Question: I'm trying to create an Excel LineChart to compare both dependencies with different number of node points (as on the screenshot). I've tried to just add an extra axis to the graph, but this way gives no result. How is it possible to solve the problem?
it should look like this:

'''
ChartLegend legend2 = chart2.getOrCreateLegend();
legend2.setPosition(LegendPosition.RIGHT);
LineChartData data2 = chart2.getChartDataFactory().createLineChartData();
ChartAxis bottomAxis = chart2.getChartAxisFactory().createCategoryAxis(AxisPosition.BOTTOM);
ChartAxis topAxis = chart2.getChartAxisFactory().createCategoryAxis(AxisPosition.TOP);
ValueAxis leftAxis = chart2.getChartAxisFactory().createValueAxis(AxisPosition.LEFT);
leftAxis.setCrosses(AxisCrosses.AUTO_ZERO);
ChartDataSource<String> xs = DataSources.fromStringCellRange(sheet, new CellRangeAddress(1, 350, 4, 4));
ChartDataSource<String> xs1 = DataSources.fromStringCellRange(sheet, new CellRangeAddress(1, 10, 7, 7));
ChartDataSource<Number> ys1 = DataSources.fromNumericCellRange(sheet, new CellRangeAddress(1, 350, 5, 5));
ChartDataSource<Number> ys2 = DataSources.fromNumericCellRange(sheet, new CellRangeAddress(1, 10, 8, 8));
LineChartSeries series1 = data2.addSeries(xs, ys1);
series1.setTitle("1");
LineChartSeries series2 = data2.addSeries(xs1, ys2);
series2.setTitle("2");
chart2.plot(data2, topAxis, bottomAxis, leftAxis);
XSSFChart xssfChart = (XSSFChart) chart2;
CTPlotArea plotArea = xssfChart.getCTChart().getPlotArea();
plotArea.getLineChartArray()[0].getSmooth();
CTBoolean ctBool = CTBoolean.Factory.newInstance();
ctBool.setVal(false);
plotArea.getLineChartArray()[0].setSmooth(ctBool);
for (CTLineSer ser : plotArea.getLineChartArray()[0].getSerArray()) {
ser.setSmooth(ctBool);
}
CTMarker ctMarker = CTMarker.Factory.newInstance();
ctMarker.setSymbol(CTMarkerStyle.Factory.newInstance());
for (CTLineSer ser : plotArea.getLineChartArray()[0].getSerArray()) {
ser.setMarker(ctMarker);
'''
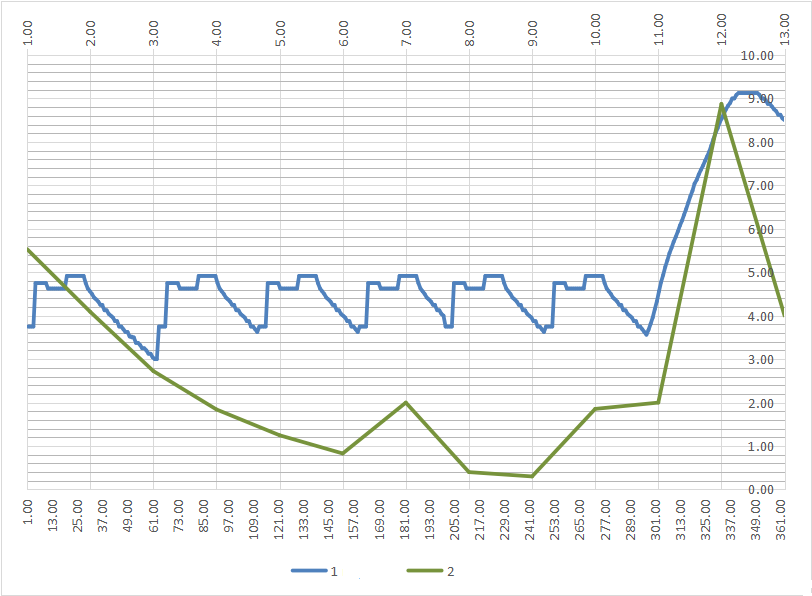
Answer: Whenever a 'OOXML' chart has multiple axes, then the chart also needs multiple chart data in the plot area. And all axes needs to be pairs. Some of the axes may be invisible but they must be there.
Your code uses old 'apache poi' classes which are deprecated and will be removed in next version. So here is an complete example using current 'apache poi'version '4.1.0'.
'''
import java.io.FileOutputStream;
import java.io.IOException;
import org.apache.poi.ss.usermodel.*;
import org.apache.poi.xssf.usermodel.*;
import org.apache.poi.ss.util.CellRangeAddress;
import org.apache.poi.ss.util.CellReference;
import org.apache.poi.xddf.usermodel.*;
import org.apache.poi.xddf.usermodel.chart.*;
public class XSSFLineChartTwoCatAxes {
public static void main(String[] args) throws IOException {
try (XSSFWorkbook wb = new XSSFWorkbook()) {
XSSFSheet sheet = wb.createSheet("linechart");
// create data
Row row;
Cell cell;
for (int rowIndex = 0; rowIndex < 4; rowIndex++) {
row = sheet.createRow((short) rowIndex);
if (rowIndex == 0) {
cell = row.createCell(0);
cell.setCellValue("CatA");
for (int colIndex = 1; colIndex < 32; colIndex++) {
cell = row.createCell((short) colIndex);
cell.setCellValue(colIndex + (colIndex-1)*11);
}
} else if (rowIndex == 1) {
cell = row.createCell(0);
cell.setCellValue("ValA");
for (int colIndex = 1; colIndex < 32; colIndex++) {
cell = row.createCell((short) colIndex);
cell.setCellValue(new java.util.Random().nextDouble() * 8 + 1);
}
} else if (rowIndex == 2) {
cell = row.createCell(0);
cell.setCellValue("CatB");
for (int colIndex = 1; colIndex < 14; colIndex++) {
cell = row.createCell((short) colIndex);
cell.setCellValue(colIndex);
}
} else if (rowIndex == 3) {
cell = row.createCell(0);
cell.setCellValue("ValB");
for (int colIndex = 1; colIndex < 14; colIndex++) {
cell = row.createCell((short) colIndex);
cell.setCellValue(new java.util.Random().nextDouble() * 8 + 1);
}
}
}
// creata anchor
XSSFDrawing drawing = sheet.createDrawingPatriarch();
XSSFClientAnchor anchor = drawing.createAnchor(0, 0, 0, 0, 0, 5, 15, 25);
// create chart
XSSFChart chart = drawing.createChart(anchor);
// create data sources
XDDFDataSource<Double> cat1 = XDDFDataSourcesFactory.fromNumericCellRange(sheet, new CellRangeAddress(0, 0, 1, 31));
XDDFNumericalDataSource<Double> val1 = XDDFDataSourcesFactory.fromNumericCellRange(sheet, new CellRangeAddress(1, 1, 1, 31));
XDDFDataSource<Double> cat2 = XDDFDataSourcesFactory.fromNumericCellRange(sheet, new CellRangeAddress(2, 2, 1, 13));
XDDFNumericalDataSource<Double> val2 = XDDFDataSourcesFactory.fromNumericCellRange(sheet, new CellRangeAddress(3, 3, 1, 13));
// first line chart
// create axis
XDDFCategoryAxis bottomAxis = chart.createCategoryAxis(AxisPosition.BOTTOM);
XDDFValueAxis rightAxis = chart.createValueAxis(AxisPosition.RIGHT);
rightAxis.setCrosses(AxisCrosses.MAX);
// create data and series
XDDFLineChartData data = (XDDFLineChartData) chart.createData(ChartTypes.LINE, bottomAxis, rightAxis);
XDDFLineChartData.Series series = (XDDFLineChartData.Series) data.addSeries(cat1, val1);
series.setTitle("CatA", new CellReference(sheet.getSheetName(), 0, 0, true, true));
series.setSmooth(false);
series.setMarkerStyle(MarkerStyle.NONE);
chart.plot(data);
solidLineSeries(data, 0, PresetColor.BLUE);
// second line chart
// create axis
XDDFCategoryAxis topAxis = chart.createCategoryAxis(AxisPosition.TOP);
topAxis.setCrosses(AxisCrosses.MAX);
rightAxis = chart.createValueAxis(AxisPosition.RIGHT);
rightAxis.setVisible(false); // right axis must be there but can be invisible
rightAxis.setCrosses(AxisCrosses.MAX);
// set correct cross axis
topAxis.crossAxis(rightAxis);
rightAxis.crossAxis(topAxis);
// create data and series
data = (XDDFLineChartData) chart.createData(ChartTypes.LINE, topAxis, rightAxis);
series = (XDDFLineChartData.Series) data.addSeries(cat2, val2);
series.setTitle("CatB", new CellReference(sheet.getSheetName(), 2, 0, true, true));
series.setSmooth(false);
series.setMarkerStyle(MarkerStyle.NONE);
chart.plot(data);
// correct the id and order, must not be 0 again because there is a series already in the other chart
chart.getCTChart().getPlotArea().getLineChartArray(1).getSerArray(0).getIdx().setVal(1);
chart.getCTChart().getPlotArea().getLineChartArray(1).getSerArray(0).getOrder().setVal(1);
solidLineSeries(data, 0, PresetColor.GREEN);
// create legend
XDDFChartLegend legend = chart.getOrAddLegend();
legend.setPosition(LegendPosition.BOTTOM);
legend.setOverlay(false);
// Write the output to a file
try (FileOutputStream fileOut = new FileOutputStream("ooxml-line-chart.xlsx")) {
wb.write(fileOut);
}
}
}
private static void solidLineSeries(XDDFChartData data, int index, PresetColor color) {
XDDFSolidFillProperties fill = new XDDFSolidFillProperties(XDDFColor.from(color));
XDDFLineProperties line = new XDDFLineProperties();
line.setFillProperties(fill);
XDDFChartData.Series series = data.getSeries().get(index);
XDDFShapeProperties properties = series.getShapeProperties();
if (properties == null) {
properties = new XDDFShapeProperties();
}
properties.setLineProperties(line);
series.setShapeProperties(properties);
}
}
'''